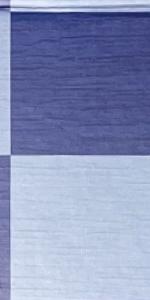
Label: Empty